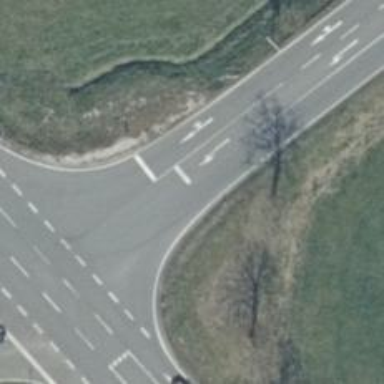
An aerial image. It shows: Road with stop sign.